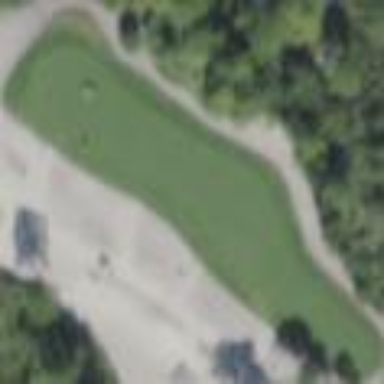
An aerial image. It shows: Area with grass used as rough in golf course.